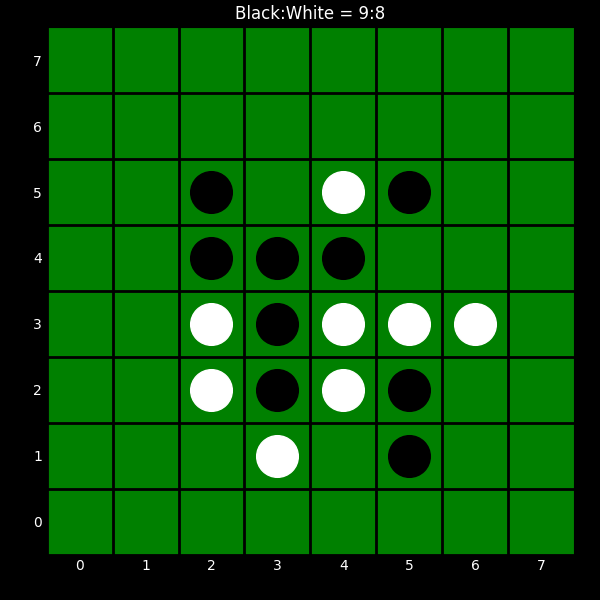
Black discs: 9
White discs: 8